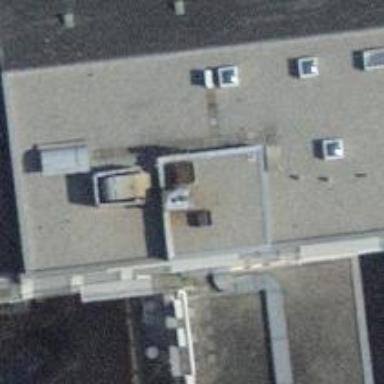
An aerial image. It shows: Healthcare clinic.